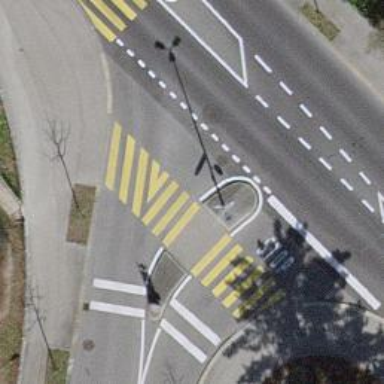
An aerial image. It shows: Uncontrolled footway crossing with markings.